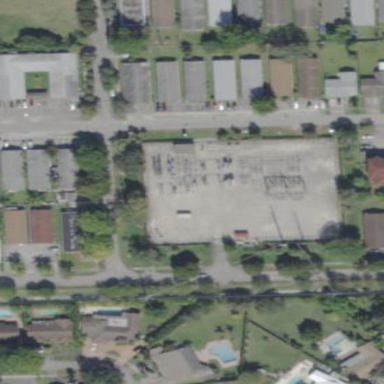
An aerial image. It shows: Outdoor distribution level power substation.